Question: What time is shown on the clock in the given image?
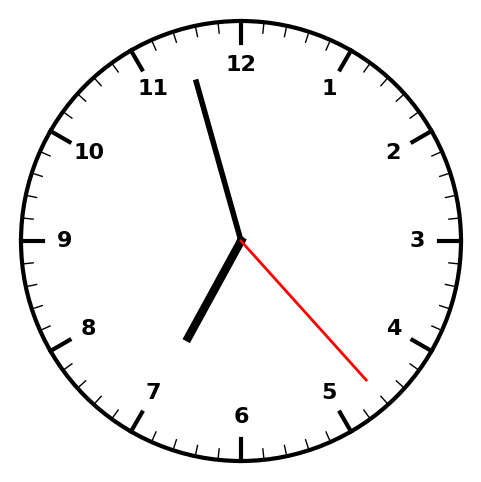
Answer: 06:57:23